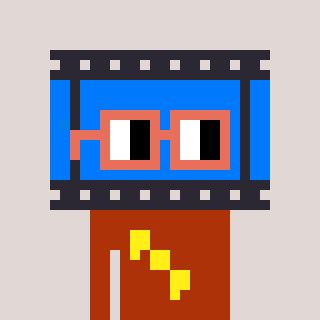
a pixel art character with square orange glasses, a film strip-shaped head and a hotbrown-colored body on a warm background